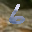
Label: 6